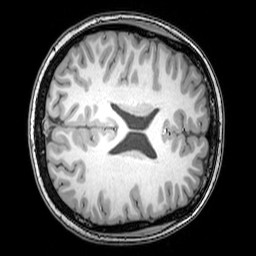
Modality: T1w
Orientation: axial
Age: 22
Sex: female
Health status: healthy
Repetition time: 0.081 s
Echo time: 0.037 s